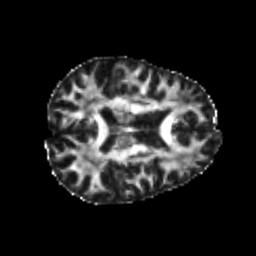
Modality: FA
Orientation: axial
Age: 24
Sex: male
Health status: healthy
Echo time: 0.074 s